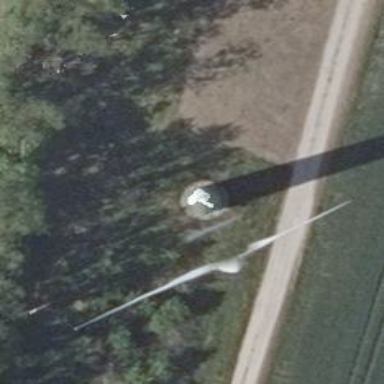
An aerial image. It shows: Wind-powered generator.